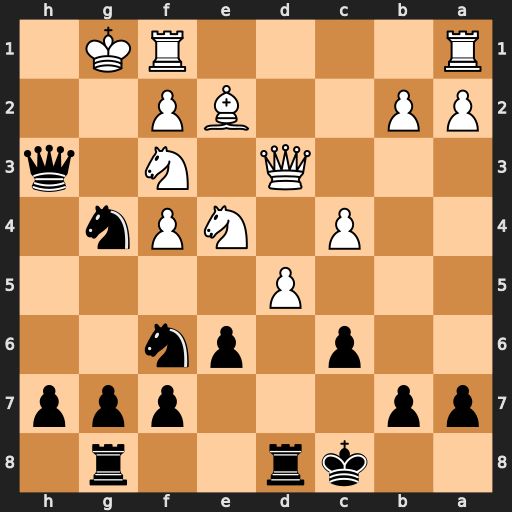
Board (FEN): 2kr2r1/pp3ppp/2p1pn2/3P4/2P1NPn1/3Q1N1q/PP2BP2/R4RK1
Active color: b
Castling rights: -
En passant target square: -
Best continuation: Nxe4 Qxe4 g5 dxc6 gxf4